Question: I'm using bootstrap to show left-sided tabs, and it would be nice if I could show content under the tabs.
My HTML looks like this:
'''
<div class="tabbable tabs-left">
<ul class="nav nav-tabs">
<li class="active"><a href="#">Tab 1</a></li>
<li><a href="#">Tab 2</a></li>
<li><a href="#">Tab 3</a></li>
<li><a href="#">Tab 4</a></li>
</ul>
<div class="tab-content">
Tab Content
</div>
</div>
'''
Screenshot:

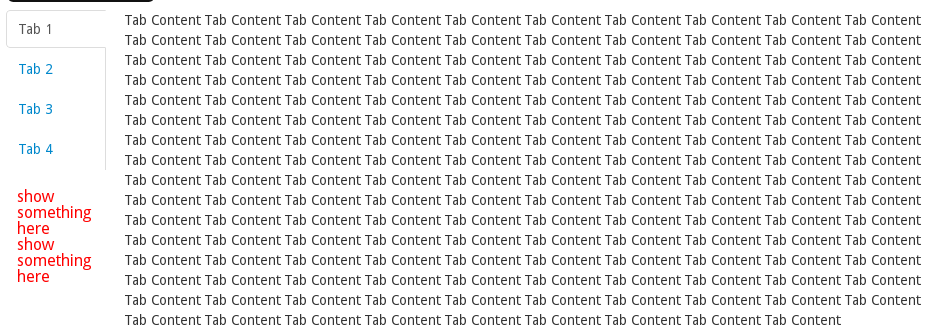
Answer: You could add another 'li' to the bottom of the nav-tabs 'ul':
'''
<ul class="nav nav-tabs">
<li class="active"><a href="#tab1" data-toggle="tab">Tab 1</a></li>
<li><a href="#tab2" data-toggle="tab">Tab 2</a></li>
<li><a href="#tab3" data-toggle="tab">Tab 3</a></li>
<li><a href="#tab4" data-toggle="tab">Tab 4</a></li>
<li class="special">Some something here. Show something here.</li>
</ul>
'''
<URL>
If you want to customize the look of the content under the tabs use a 'special' CSS class as you'll see in the demo.